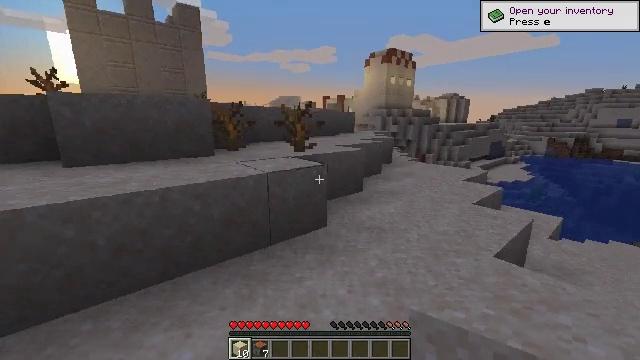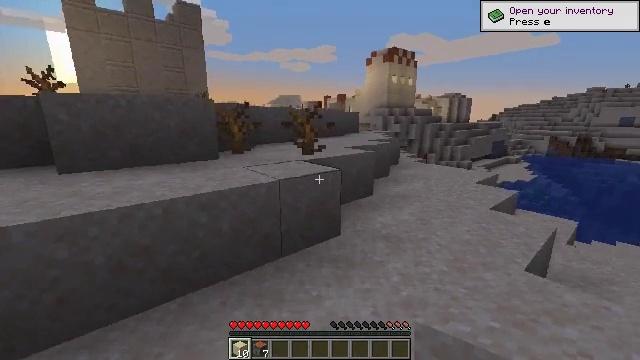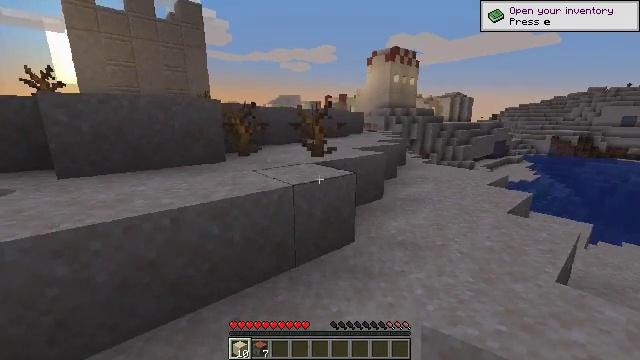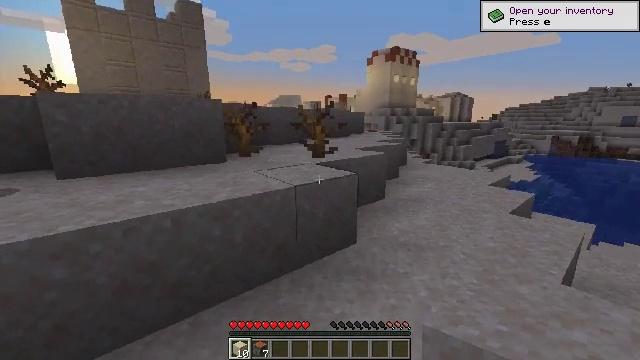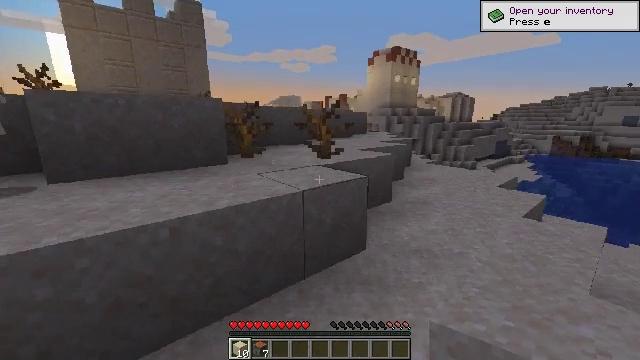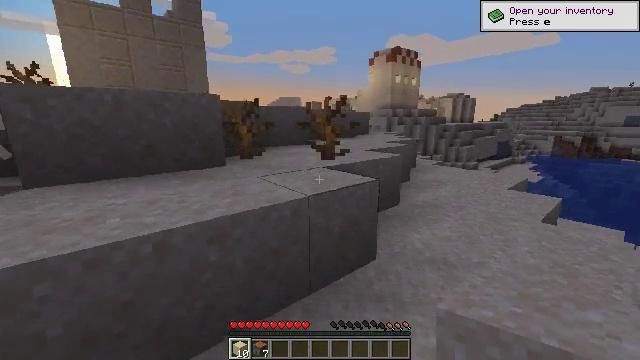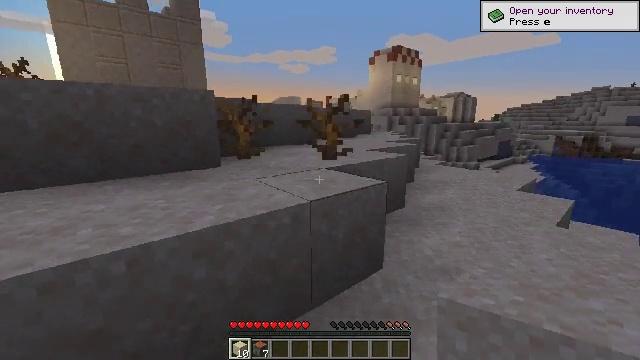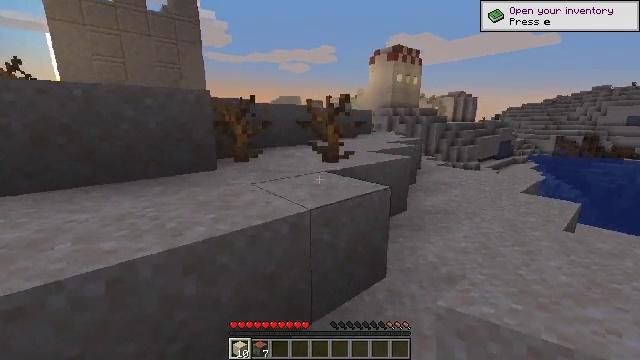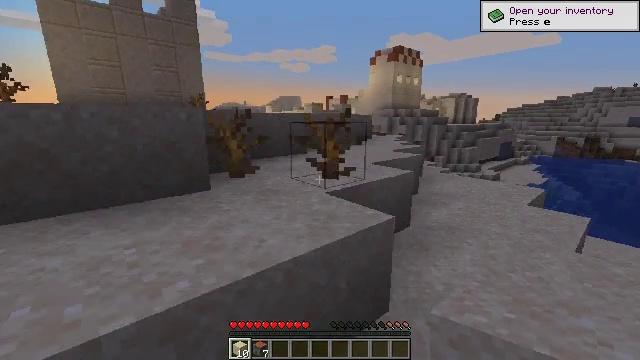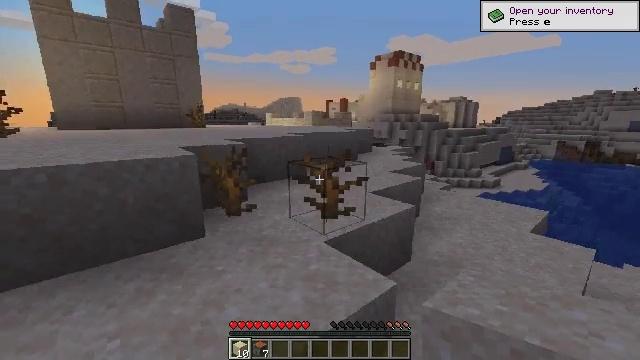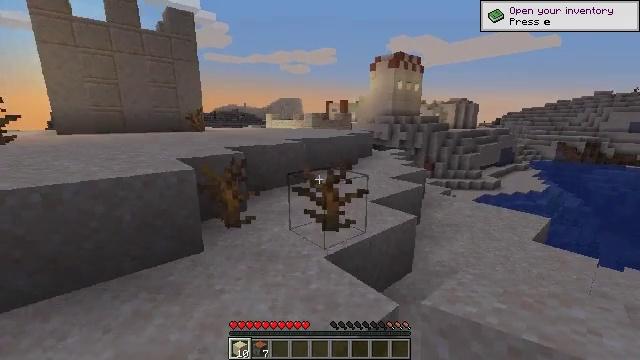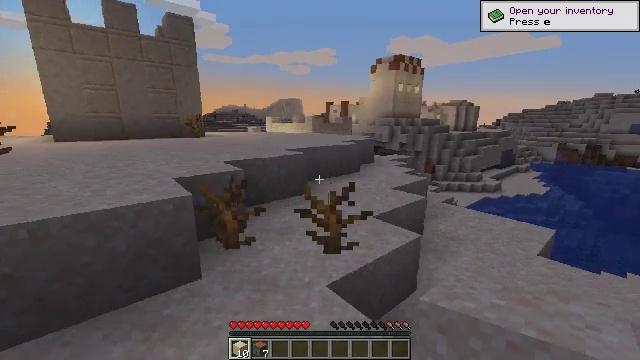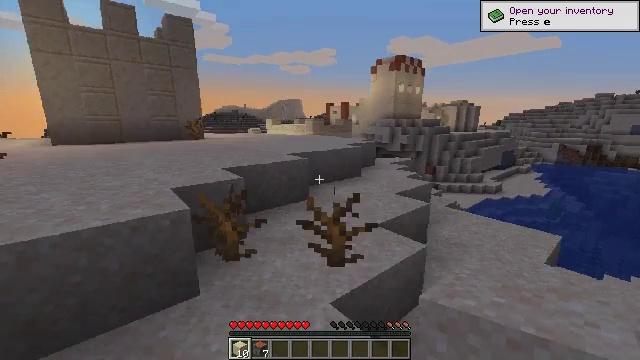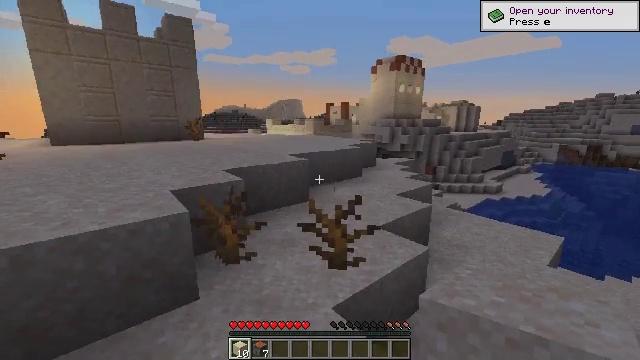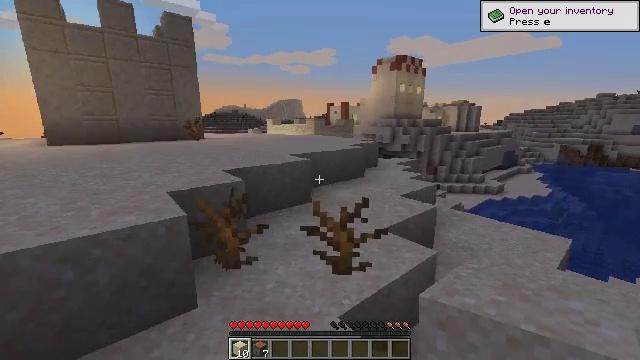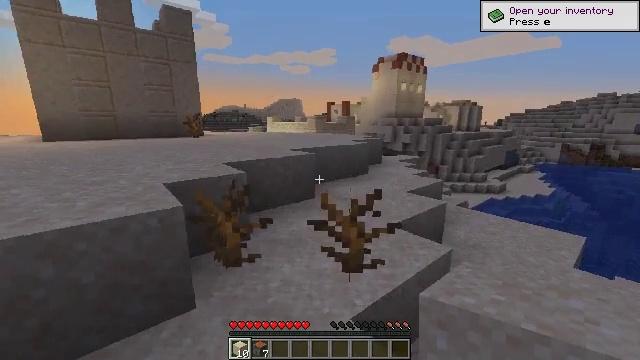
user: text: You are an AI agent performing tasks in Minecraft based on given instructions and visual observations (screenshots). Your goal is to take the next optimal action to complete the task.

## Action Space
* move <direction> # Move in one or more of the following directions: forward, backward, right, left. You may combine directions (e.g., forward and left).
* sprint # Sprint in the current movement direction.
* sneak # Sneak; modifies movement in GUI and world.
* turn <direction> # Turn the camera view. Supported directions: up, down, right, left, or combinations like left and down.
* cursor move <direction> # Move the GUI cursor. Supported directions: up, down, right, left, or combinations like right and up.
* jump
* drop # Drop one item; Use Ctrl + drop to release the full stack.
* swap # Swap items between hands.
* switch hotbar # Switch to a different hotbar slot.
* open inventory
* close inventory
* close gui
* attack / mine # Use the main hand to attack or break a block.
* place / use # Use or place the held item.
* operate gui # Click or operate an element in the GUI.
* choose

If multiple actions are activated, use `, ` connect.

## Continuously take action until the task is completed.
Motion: motion action
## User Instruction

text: Remove the jungle door from its frame.
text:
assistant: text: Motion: move forward and move left
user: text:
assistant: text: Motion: move forward and move left
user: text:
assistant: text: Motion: move forward
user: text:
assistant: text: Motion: move forward
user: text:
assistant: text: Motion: move forward
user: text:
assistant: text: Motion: move forward
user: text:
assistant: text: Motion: move forward
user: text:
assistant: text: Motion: move forward, jump
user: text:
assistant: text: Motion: move forward, jump
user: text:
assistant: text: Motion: move forward and move left, jump
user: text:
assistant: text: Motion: move forward and move left, jump
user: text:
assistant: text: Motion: move forward and move left
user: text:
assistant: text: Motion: move forward and move left
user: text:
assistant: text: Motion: move forward and move left
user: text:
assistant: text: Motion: move forward and move left
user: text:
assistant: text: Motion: move forward
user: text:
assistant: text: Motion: move forward
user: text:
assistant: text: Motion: move forward
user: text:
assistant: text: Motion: move forward
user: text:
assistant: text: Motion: move forward
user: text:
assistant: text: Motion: move forward
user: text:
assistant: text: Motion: move forward
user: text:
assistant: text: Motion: move forward
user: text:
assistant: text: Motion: move forward
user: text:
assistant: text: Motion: move forward
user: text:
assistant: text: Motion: move forward
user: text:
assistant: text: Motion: move forward
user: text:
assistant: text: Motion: move forward
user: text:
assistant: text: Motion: move forward
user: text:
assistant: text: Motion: move forward